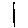
Label: line